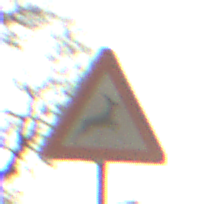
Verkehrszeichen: WildwechselLinks
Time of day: Night
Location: Outdoor (Nature)
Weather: Clear
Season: NotSpecified
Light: Natural